Field crop: tomato
Growth stage: 1
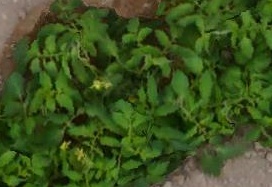
Species: tomato